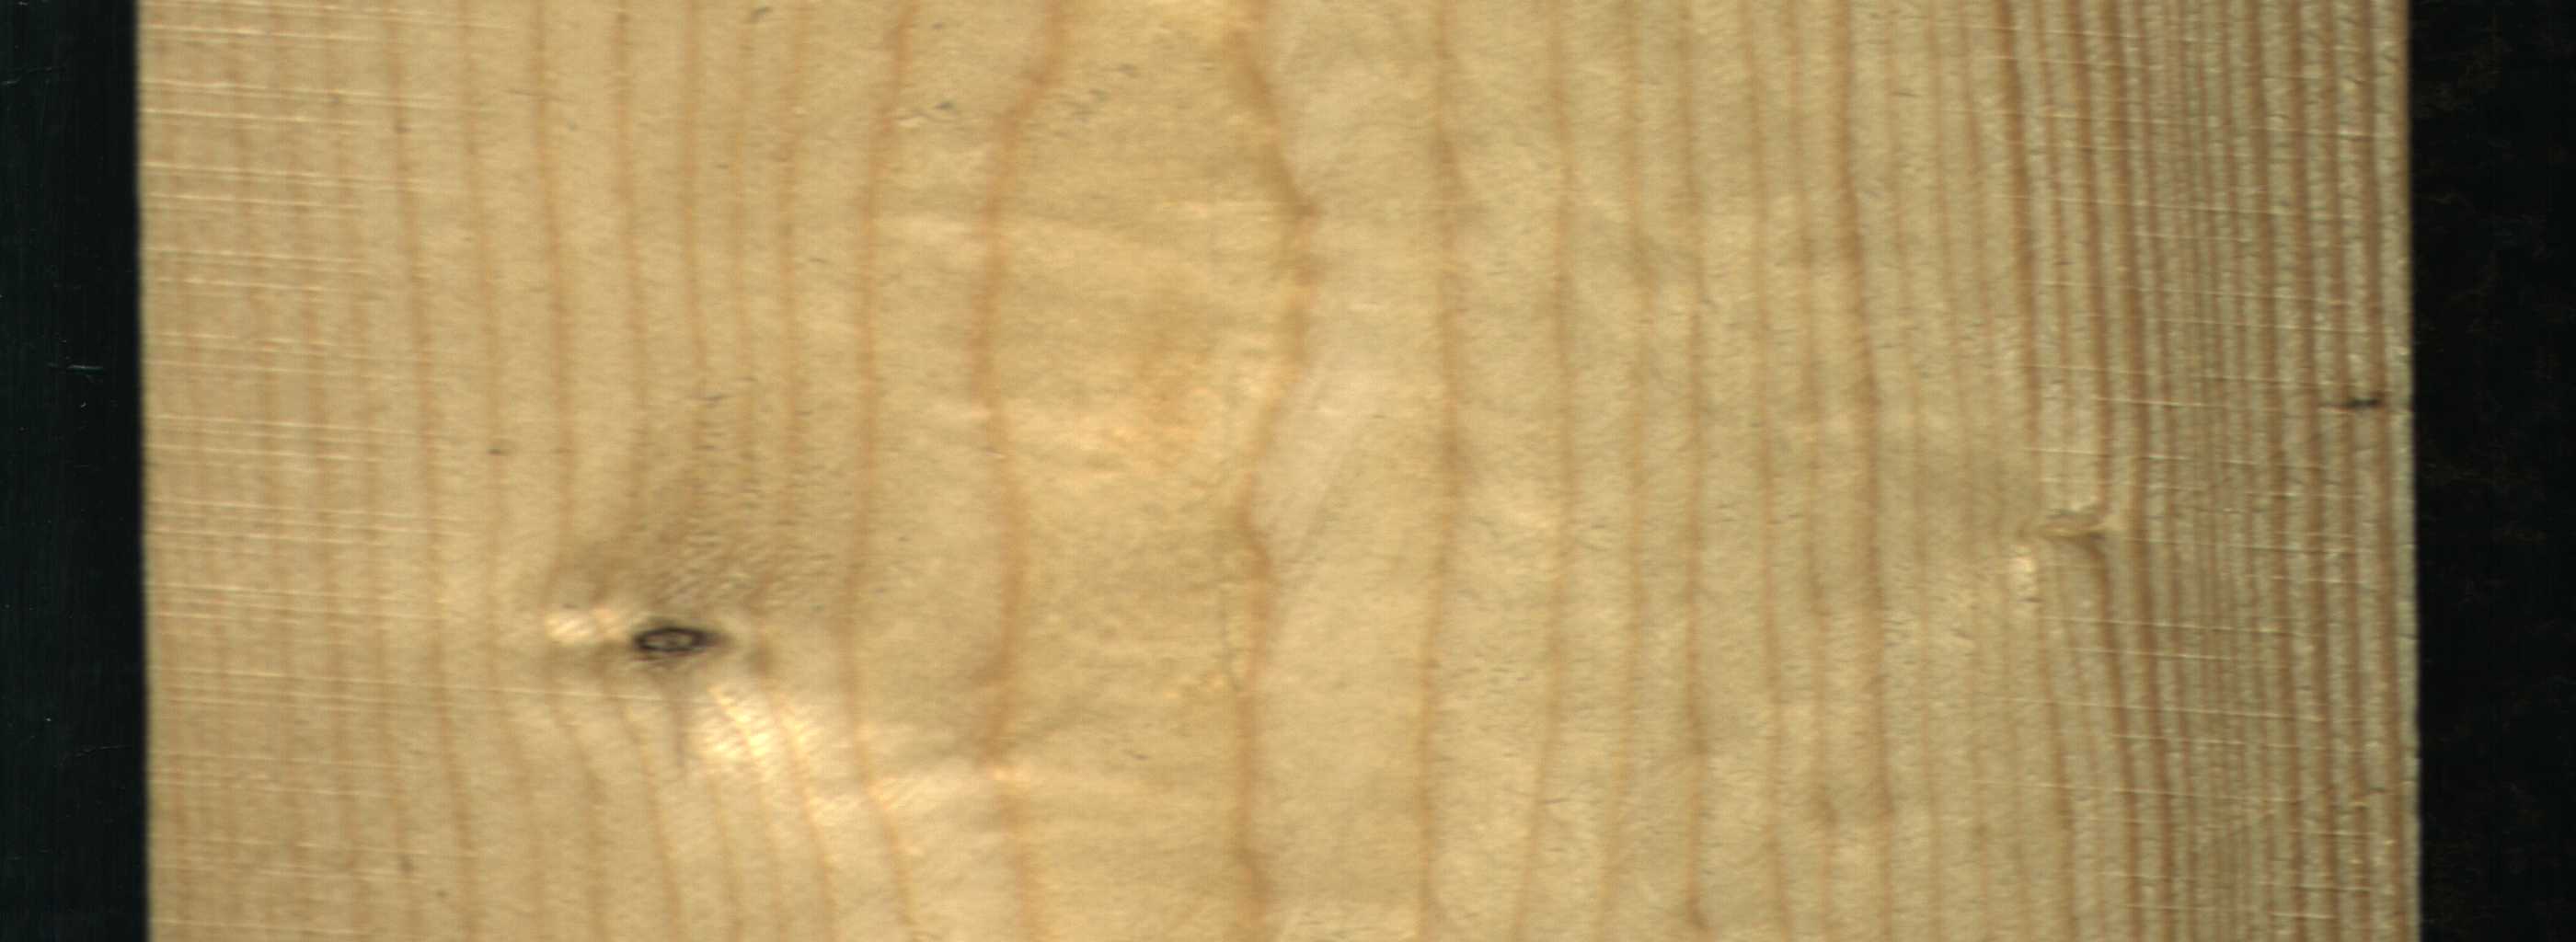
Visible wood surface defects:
Live_Knot